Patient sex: M
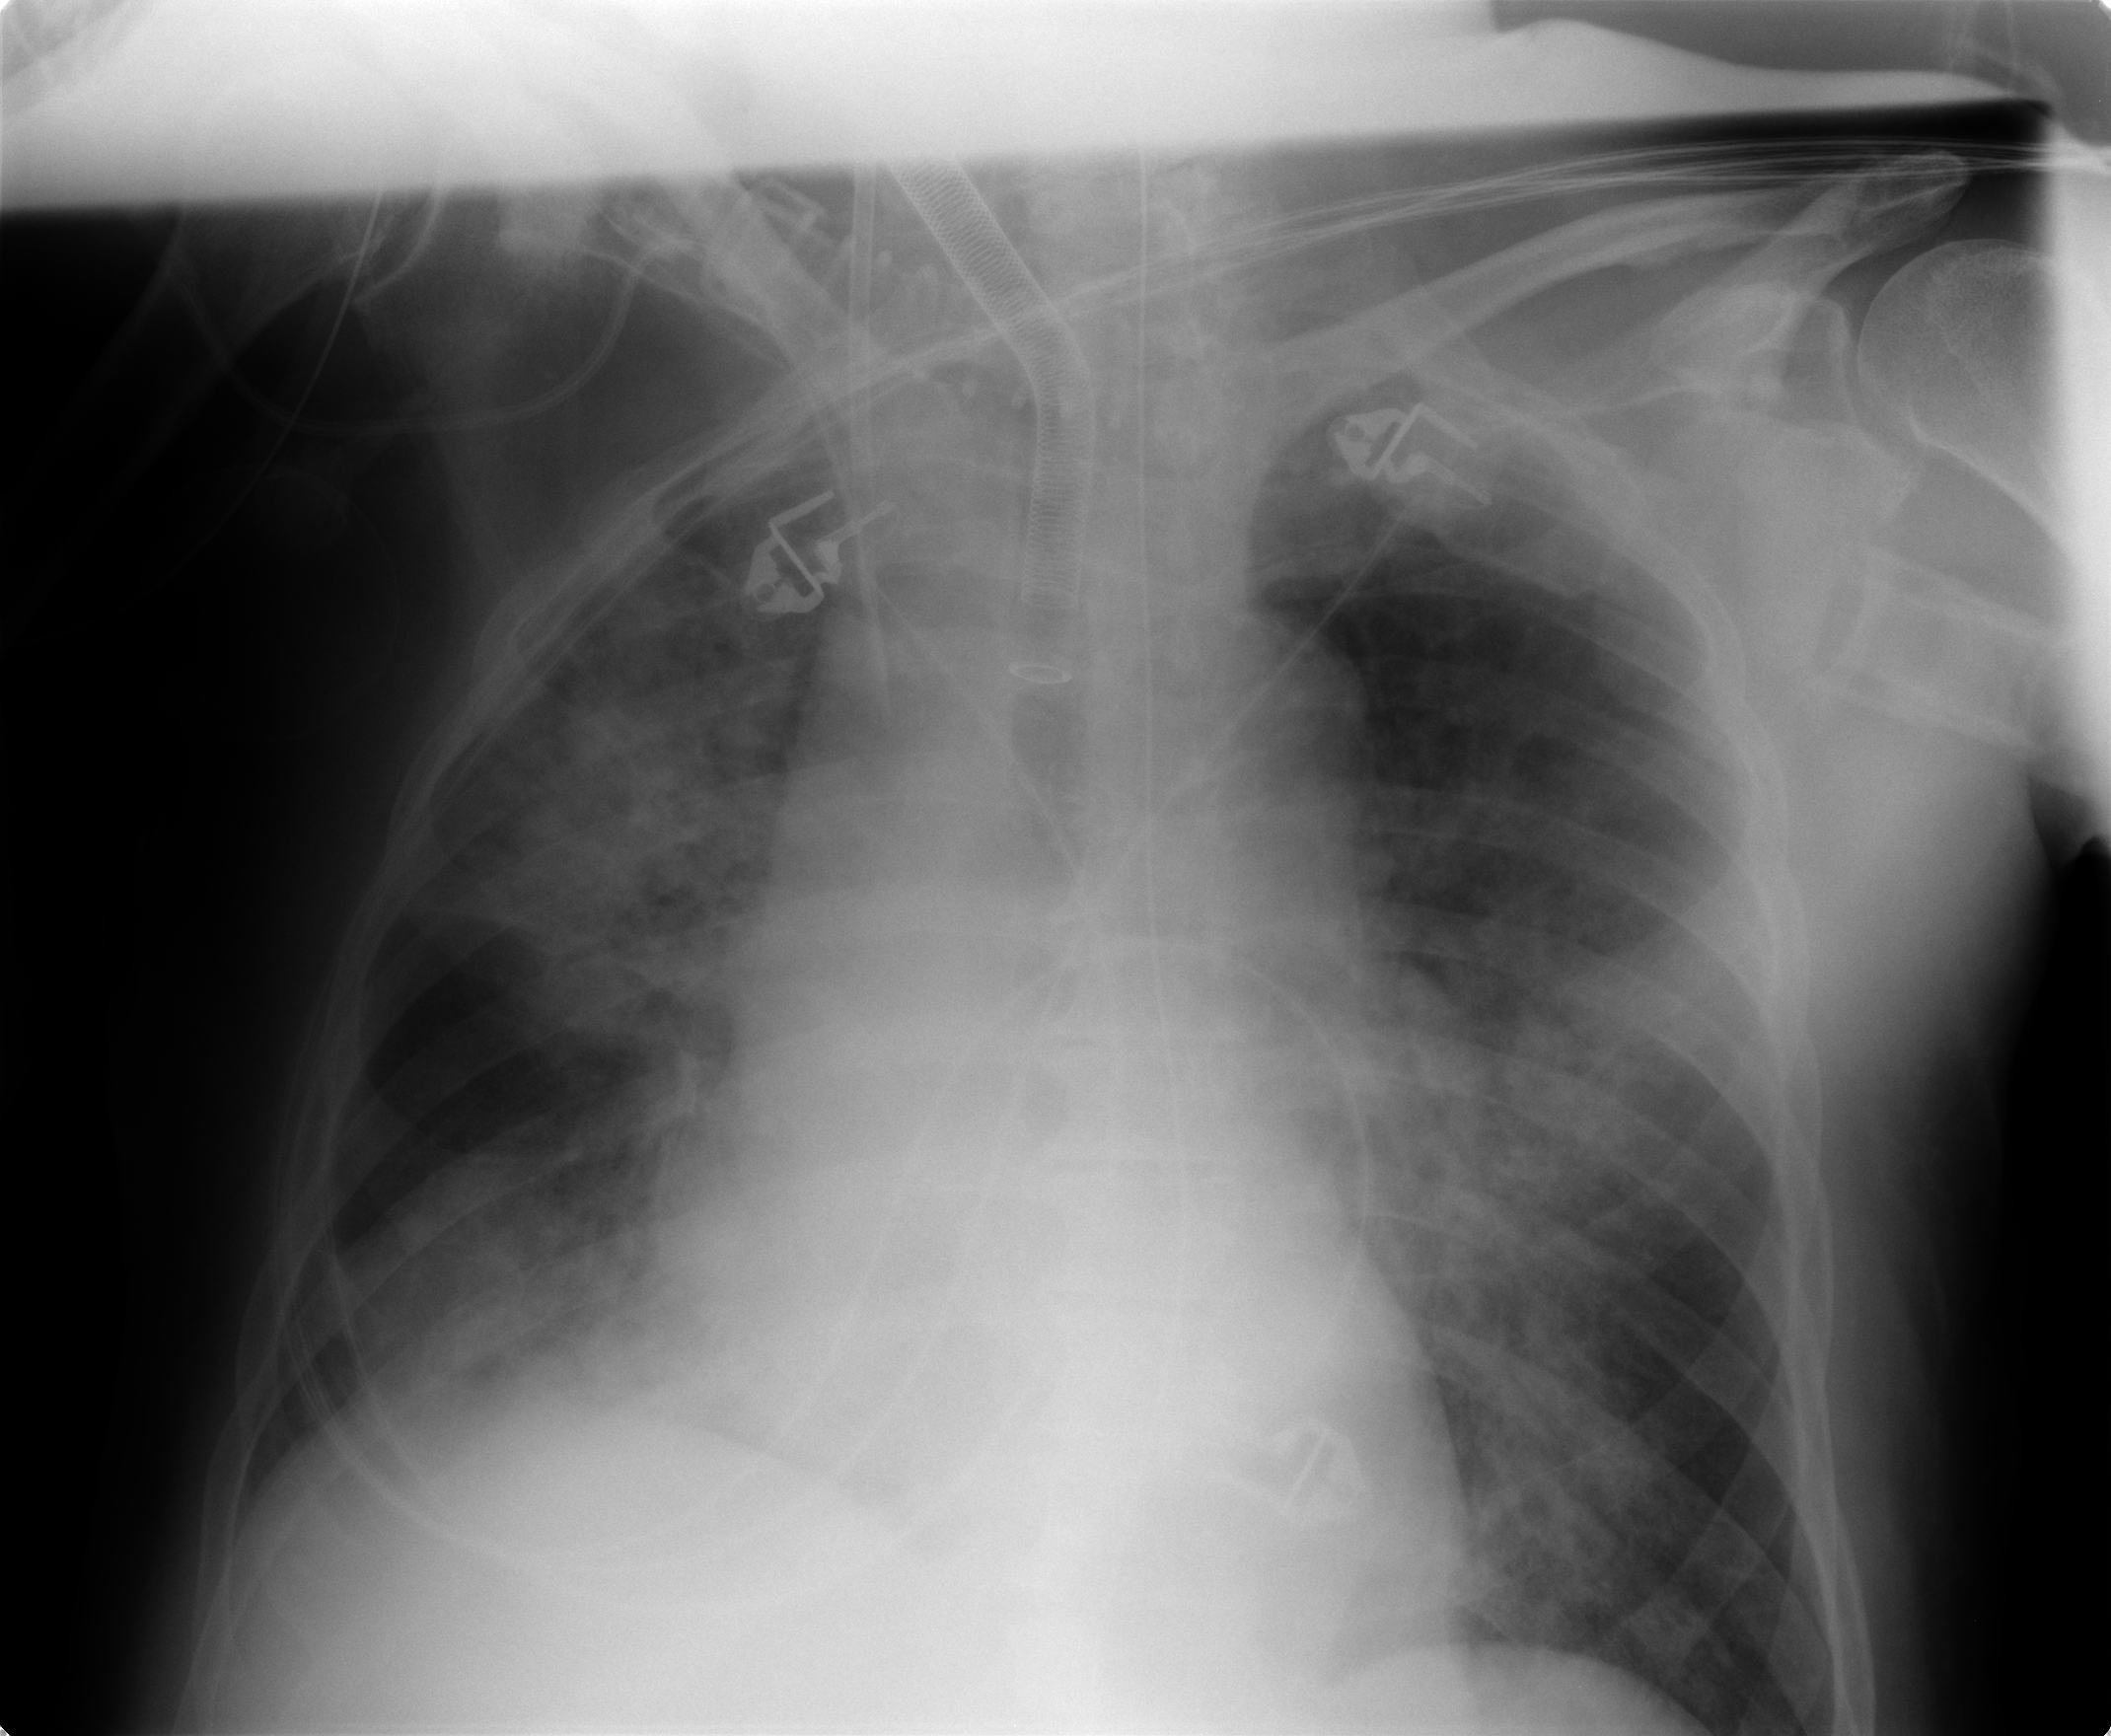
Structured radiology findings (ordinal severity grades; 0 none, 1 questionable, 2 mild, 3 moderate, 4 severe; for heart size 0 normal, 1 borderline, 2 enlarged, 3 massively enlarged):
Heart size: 0
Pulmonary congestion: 2
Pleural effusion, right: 1
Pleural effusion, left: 0
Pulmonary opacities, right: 3
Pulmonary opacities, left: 3
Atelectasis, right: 2
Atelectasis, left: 2